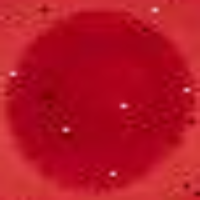
Label: prophase